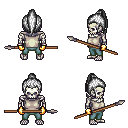
a pixel art fantasy rpg character, male body template, skeleton, white sleeveless shirt, teal pants, white long topknot hairstyle, gold gloves, spear, four views (front, back, left, right), 2x2 character sprite sheet, small pixel art, hard edges, no anti-aliasing